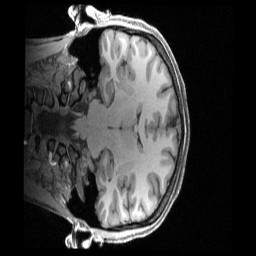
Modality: T1w
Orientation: coronal
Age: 25
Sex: female
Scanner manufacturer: siemens
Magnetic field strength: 3 T
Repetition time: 2.4 s
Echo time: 0.00222 s